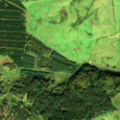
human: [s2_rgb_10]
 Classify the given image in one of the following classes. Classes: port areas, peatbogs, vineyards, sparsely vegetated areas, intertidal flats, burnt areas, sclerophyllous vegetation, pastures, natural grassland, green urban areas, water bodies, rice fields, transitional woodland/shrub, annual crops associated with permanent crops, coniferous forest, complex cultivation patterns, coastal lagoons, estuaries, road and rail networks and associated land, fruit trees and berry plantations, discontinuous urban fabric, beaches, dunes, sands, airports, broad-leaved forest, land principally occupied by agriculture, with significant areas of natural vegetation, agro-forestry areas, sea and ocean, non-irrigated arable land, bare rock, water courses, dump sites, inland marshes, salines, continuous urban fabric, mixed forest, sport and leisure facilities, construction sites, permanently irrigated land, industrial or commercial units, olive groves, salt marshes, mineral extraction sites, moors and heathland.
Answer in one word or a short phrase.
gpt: pastures, coniferous forest, transitional woodland/shrub